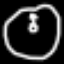
Label: clock